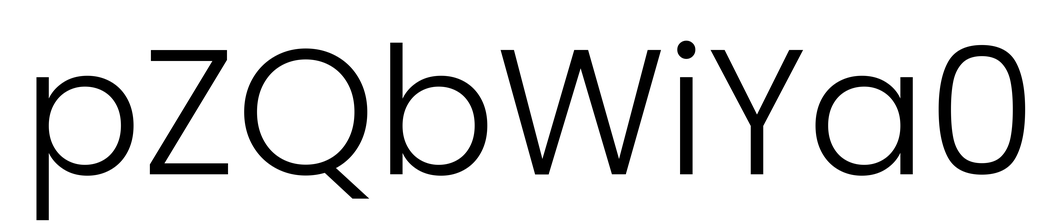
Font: Poppins-Light